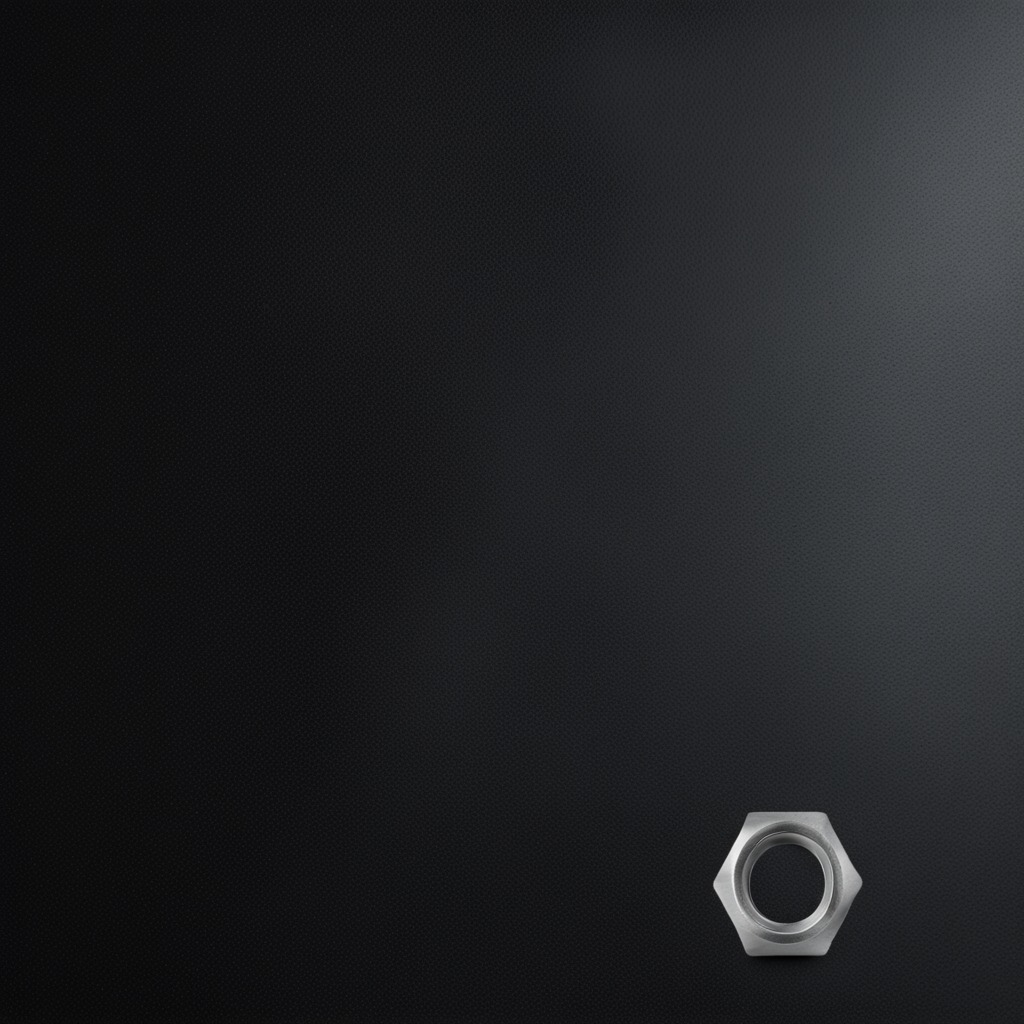
A metal nut is lying on a clean granite tabletop covered with a black rubber mat inside a workshop at night dim ambient light soft shadows worn but beneath the mat.